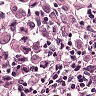
Metastatic tissue present: yes